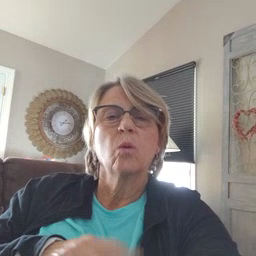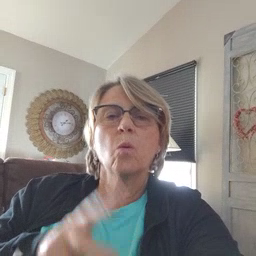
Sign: old